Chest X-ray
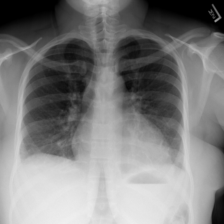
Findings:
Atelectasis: negative
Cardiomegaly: negative
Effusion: negative
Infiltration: negative
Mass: negative
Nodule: negative
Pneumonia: negative
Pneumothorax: negative
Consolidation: negative
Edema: negative
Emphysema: negative
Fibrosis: negative
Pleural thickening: negative
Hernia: negative